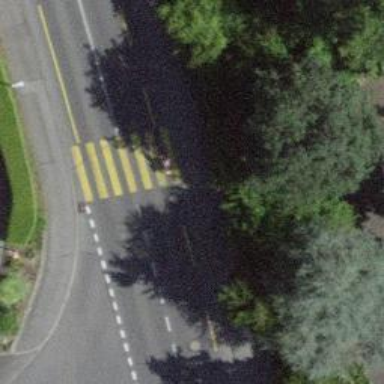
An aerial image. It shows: Uncontrolled zebra crossing with zebra markings.